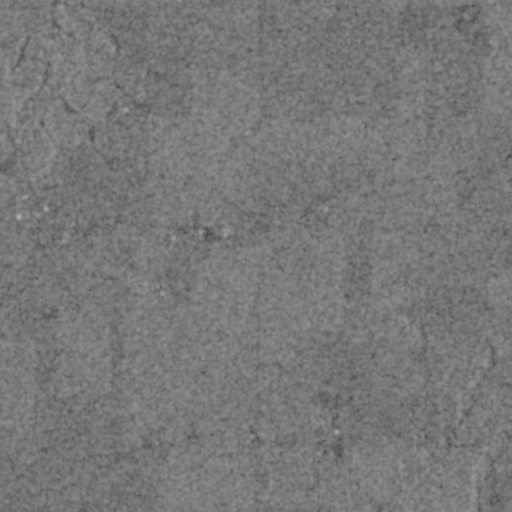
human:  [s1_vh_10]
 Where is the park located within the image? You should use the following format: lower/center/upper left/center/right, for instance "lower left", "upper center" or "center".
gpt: The park is located in the upper right of the image.
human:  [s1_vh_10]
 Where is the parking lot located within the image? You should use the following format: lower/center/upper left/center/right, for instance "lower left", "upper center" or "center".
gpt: The parking lot is located in the lower center of the image.
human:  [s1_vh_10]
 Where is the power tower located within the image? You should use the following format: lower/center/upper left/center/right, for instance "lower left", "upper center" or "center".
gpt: The power tower is located in the left of the image.
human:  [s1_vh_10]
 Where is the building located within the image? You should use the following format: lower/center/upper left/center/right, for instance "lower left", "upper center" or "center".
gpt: The building is located in the lower center of the image.
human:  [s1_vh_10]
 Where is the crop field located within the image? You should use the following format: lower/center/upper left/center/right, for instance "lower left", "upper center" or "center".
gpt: There is no crop field in the image.

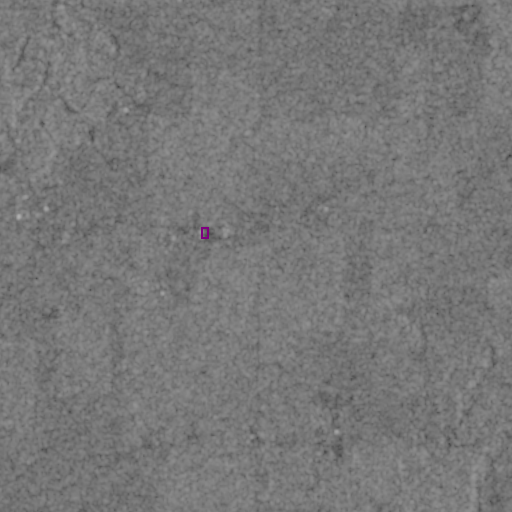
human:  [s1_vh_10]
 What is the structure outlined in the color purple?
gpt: The structure outlined in purple is a parking lot.
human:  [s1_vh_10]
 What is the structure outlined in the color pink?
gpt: There is no pink outline.